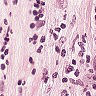
Metastatic tissue present: yes